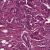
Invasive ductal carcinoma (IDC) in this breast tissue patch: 1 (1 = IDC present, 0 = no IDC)